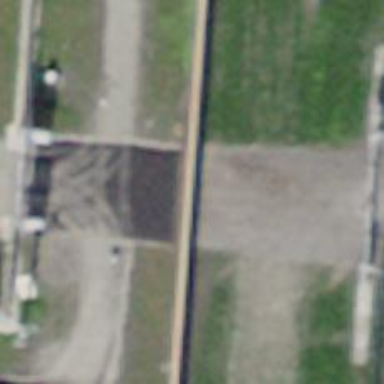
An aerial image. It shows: Gate.